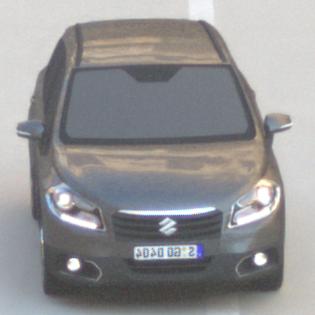
Make: Suzuki
Model: SX4 S-Cross 1.6
Detailed model: SX4 (II) S-Cross
Model produced from: 2013/10
Model produced until: 2015/08
Doors: 5
Color: gray
Road condition: dry road
Daytime: morning or afternoon
Contrast: low contrast